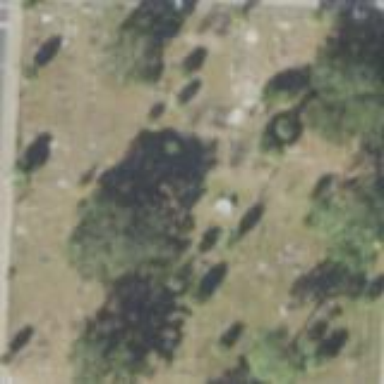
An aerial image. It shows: Cemetery.